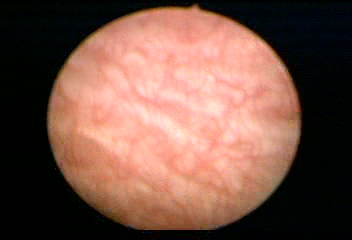
Modality: WLC
Class: Normal mucosa
Bladder cancer association: No